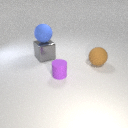
small purple rubber cylinder to the left of large brown rubber sphere